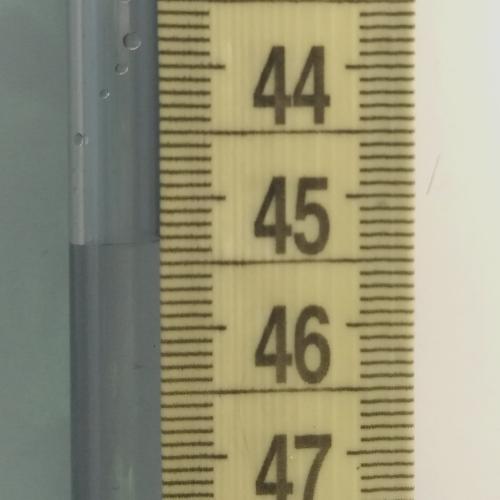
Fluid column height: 45.3 cm